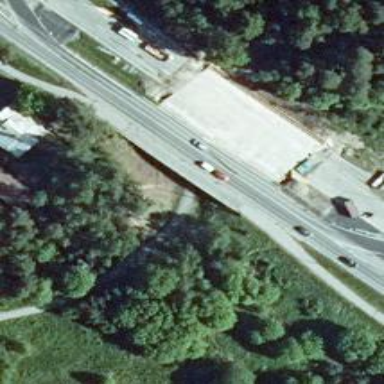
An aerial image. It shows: Cycleway bridge with asphalt surface.